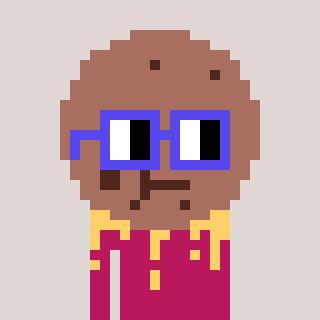
a pixel art character with square blue glasses, a cookie-shaped head and a darkpink-colored body on a warm background